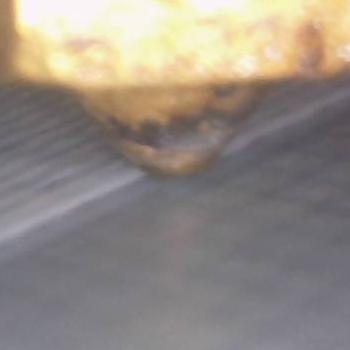
Flow rate: 42%